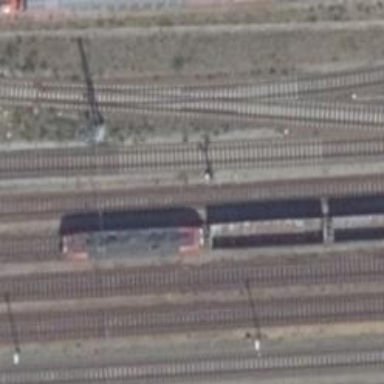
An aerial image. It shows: Railway signal.